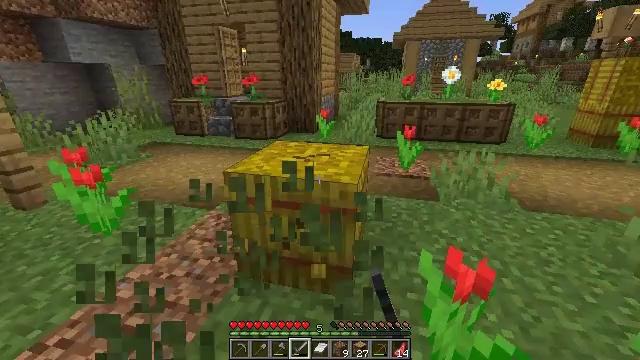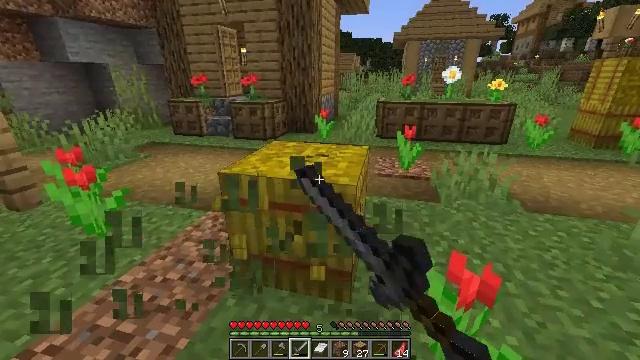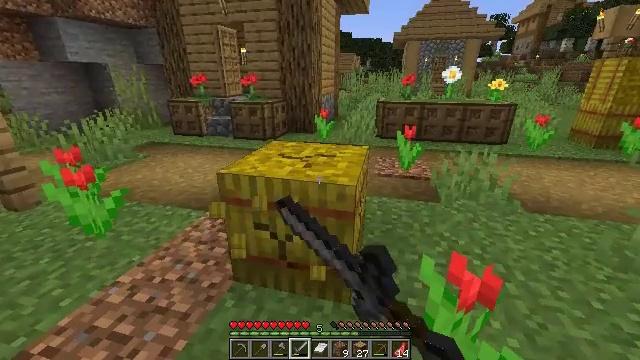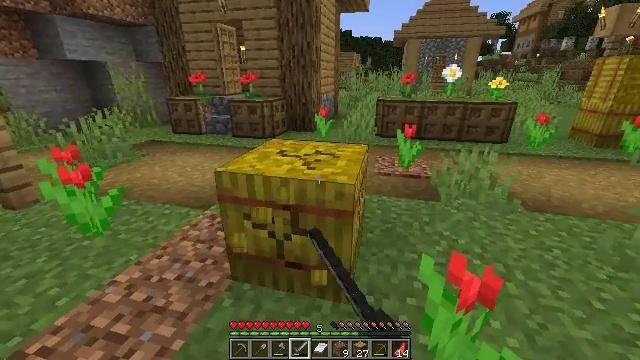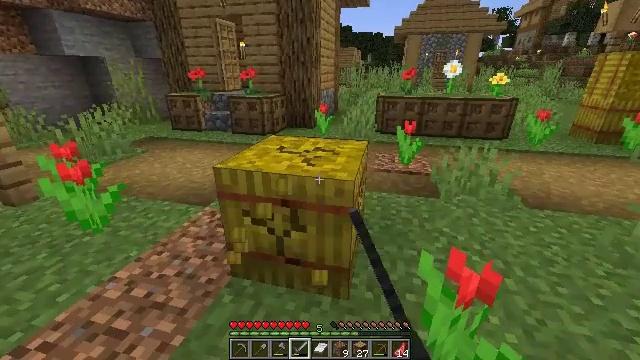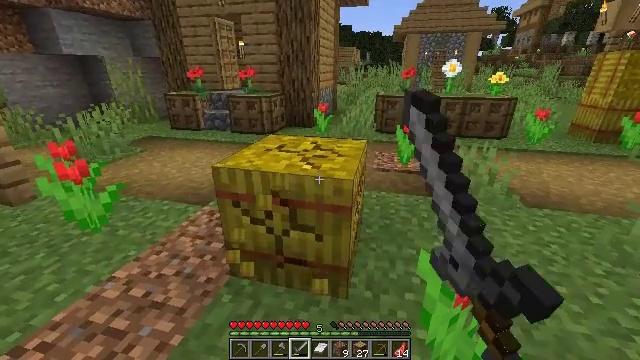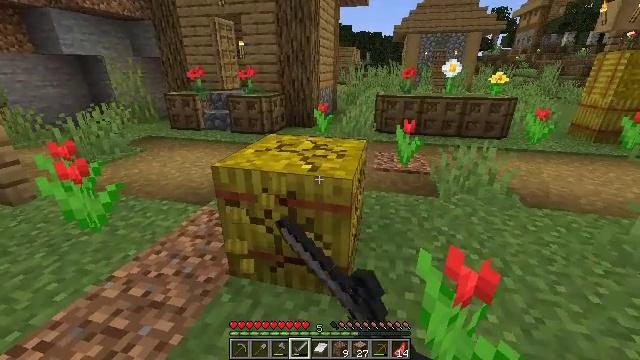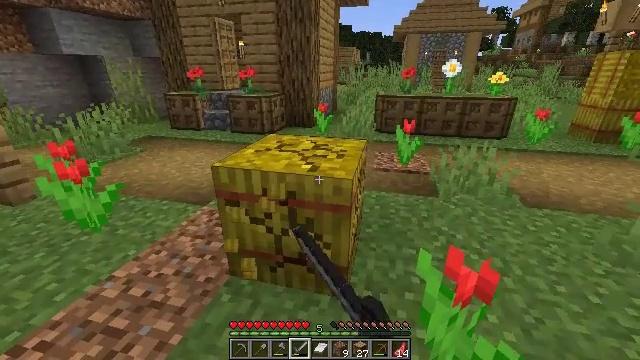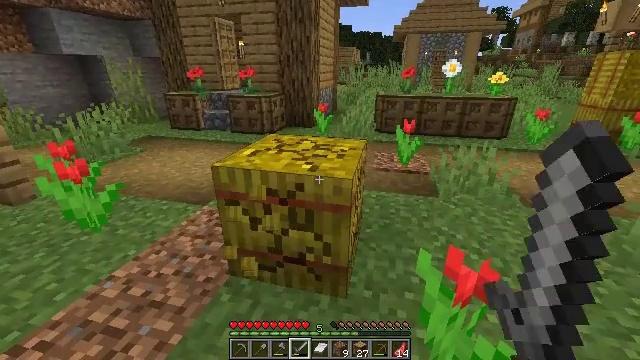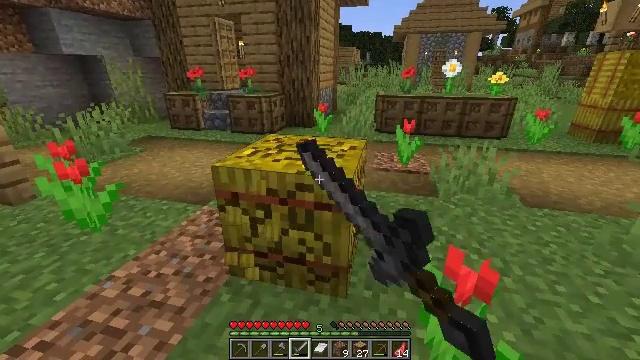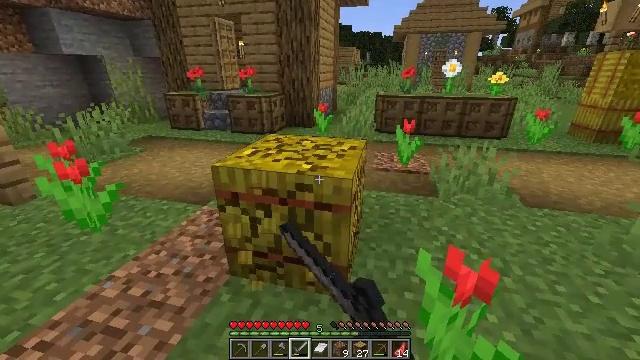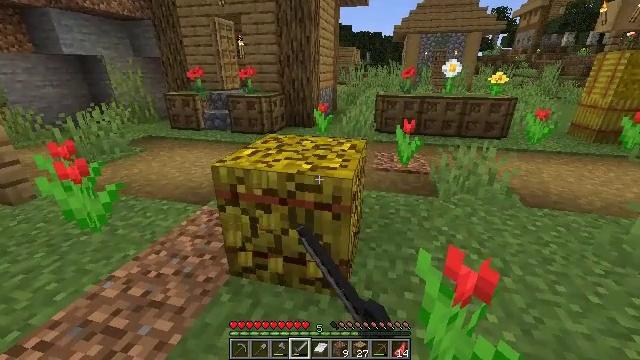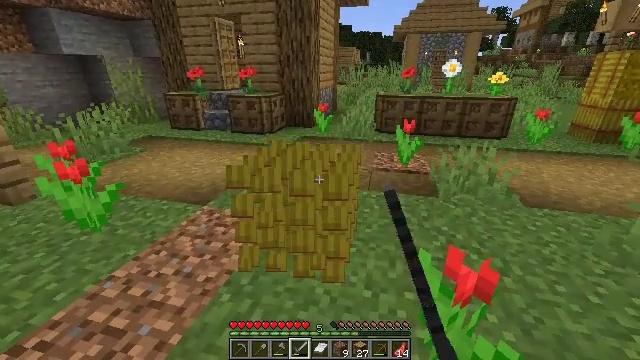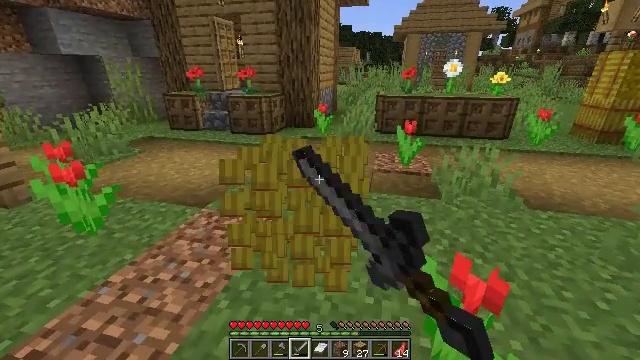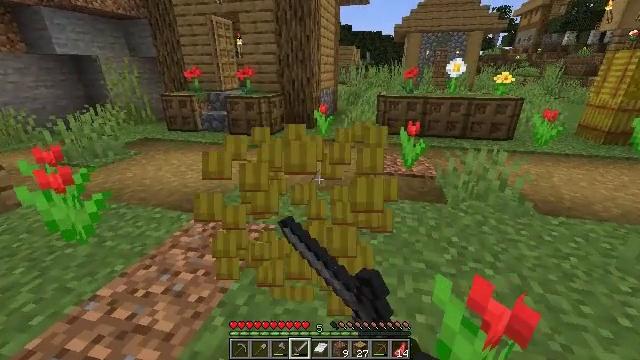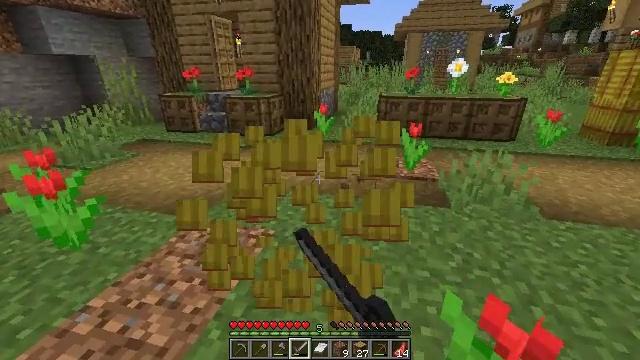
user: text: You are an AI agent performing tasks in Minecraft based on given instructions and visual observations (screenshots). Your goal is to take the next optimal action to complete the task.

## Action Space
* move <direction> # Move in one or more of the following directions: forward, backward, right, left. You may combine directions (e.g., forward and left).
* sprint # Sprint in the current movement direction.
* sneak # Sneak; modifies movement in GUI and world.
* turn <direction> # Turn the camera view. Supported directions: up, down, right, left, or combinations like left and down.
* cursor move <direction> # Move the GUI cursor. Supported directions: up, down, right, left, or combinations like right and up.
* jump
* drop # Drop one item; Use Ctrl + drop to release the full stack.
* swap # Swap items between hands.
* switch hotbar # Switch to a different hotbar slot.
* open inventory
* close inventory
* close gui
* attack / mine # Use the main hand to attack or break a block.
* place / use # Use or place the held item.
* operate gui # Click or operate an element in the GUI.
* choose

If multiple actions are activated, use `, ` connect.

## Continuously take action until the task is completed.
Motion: motion action
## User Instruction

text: Gather hay blocks from the farm.
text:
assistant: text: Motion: attack / mine
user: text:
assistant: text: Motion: attack / mine
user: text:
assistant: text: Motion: attack / mine
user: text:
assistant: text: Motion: attack / mine
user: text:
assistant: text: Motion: attack / mine
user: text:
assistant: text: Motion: attack / mine
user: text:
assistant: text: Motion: attack / mine
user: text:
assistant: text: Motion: attack / mine
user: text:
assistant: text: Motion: attack / mine
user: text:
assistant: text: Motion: attack / mine
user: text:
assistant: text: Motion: attack / mine
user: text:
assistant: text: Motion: attack / mine
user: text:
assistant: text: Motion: move forward, attack / mine
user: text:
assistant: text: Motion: move forward, attack / mine
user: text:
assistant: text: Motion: move forward, attack / mine
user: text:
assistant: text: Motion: move forward, attack / mine
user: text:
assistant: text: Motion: attack / mine